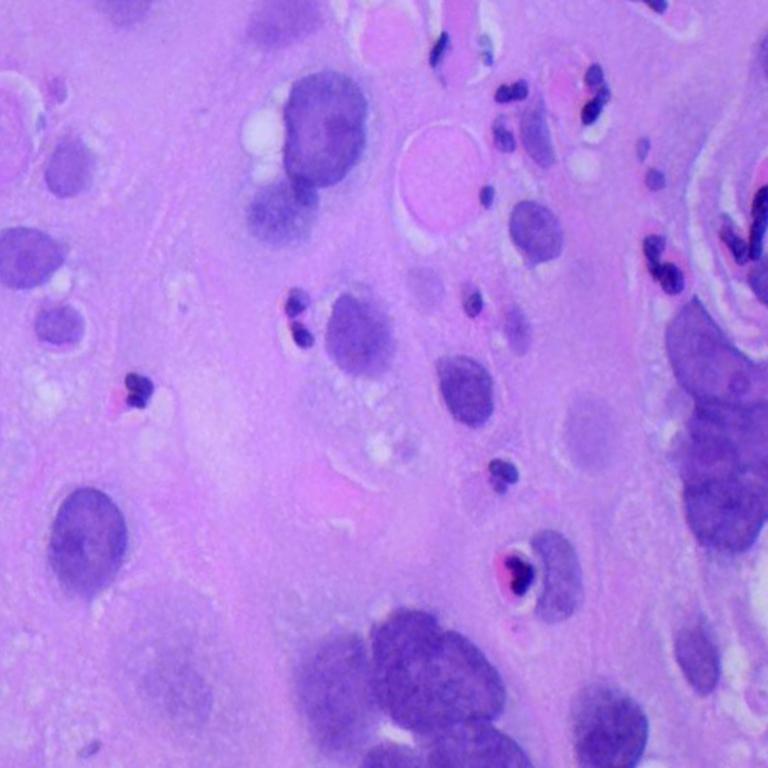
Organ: lung
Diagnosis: squamous carcinomas